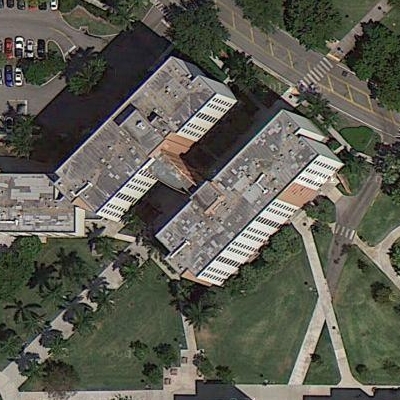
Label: cIndustry